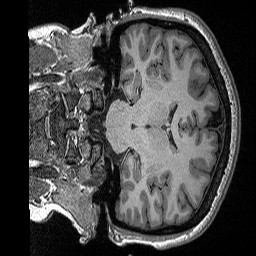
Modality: T1w
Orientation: coronal
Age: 26
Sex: female
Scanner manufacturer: siemens
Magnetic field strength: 3 T
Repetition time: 2.3 s
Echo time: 0.00298 s